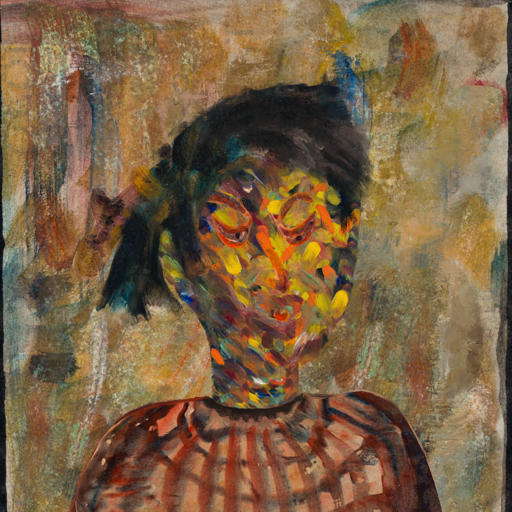
Background: Pipe, Head And Neck Side: An_Impression, Face Side: Hypocrite, Bust: Orphan, Hair Side: Pipe, Head Accessory: Blank, Second Necklace: Blank, Necklace: Blank, Baby: Blank